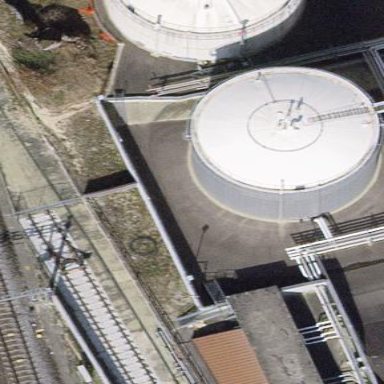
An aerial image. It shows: Industrial building with storage tank.